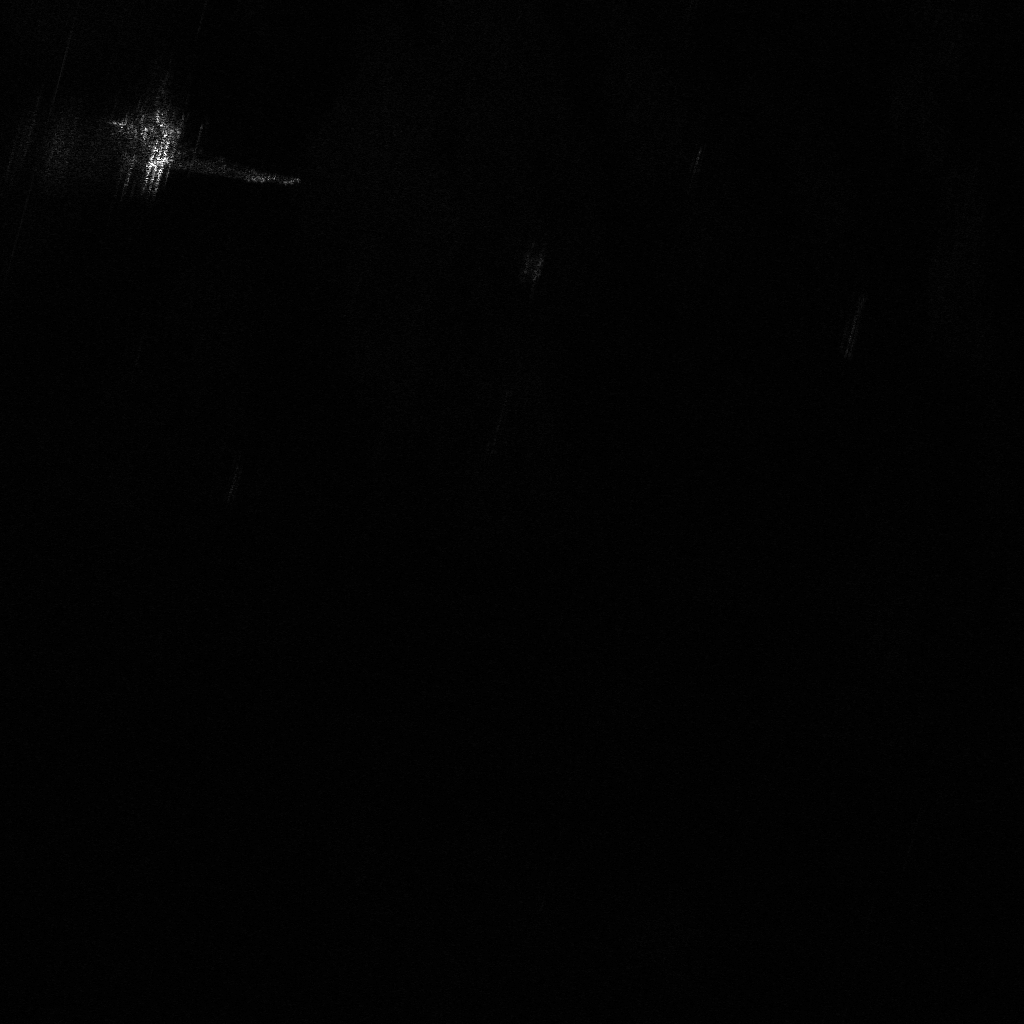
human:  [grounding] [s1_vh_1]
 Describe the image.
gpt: In the satellite image, there is  <ref>1 large container </ref> <box>[[11, 12, 19, 15, 11]]</box> located at top left.